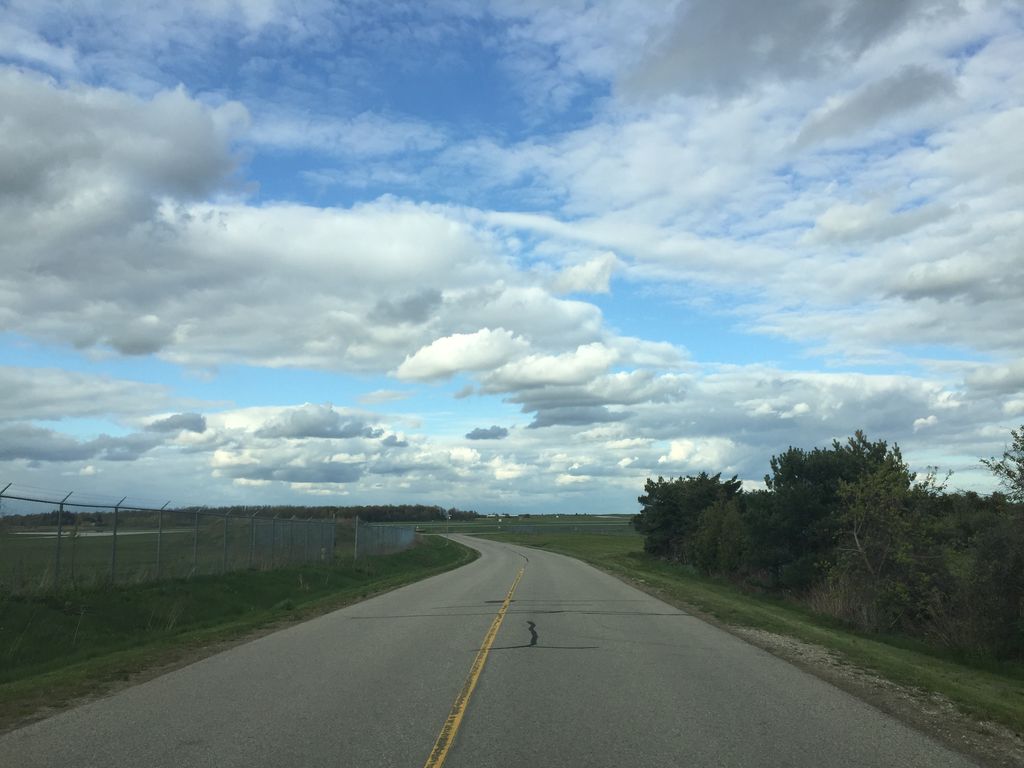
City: kitchener-waterloo